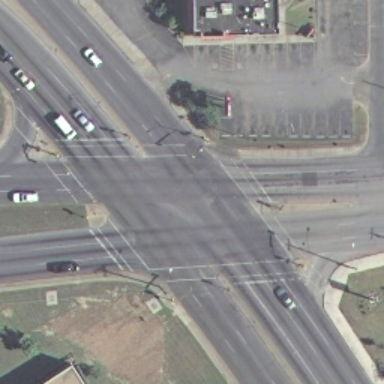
An intersection with some cars on the road .